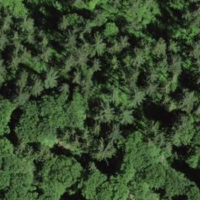
EUNIS habitat code: 44
Species observed at this site:
Corylus avellana